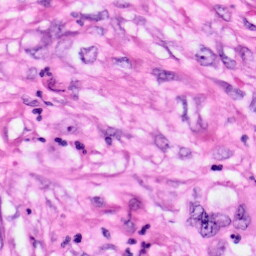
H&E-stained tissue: Pancreatic